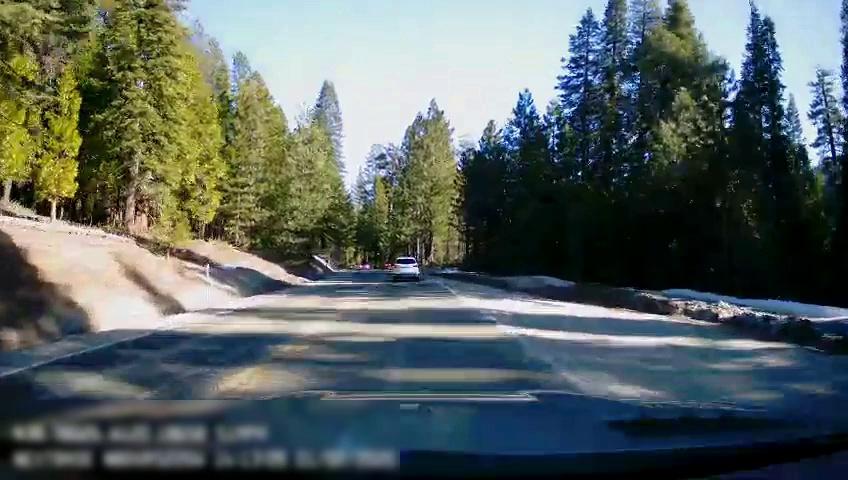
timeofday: Day
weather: Sunny
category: Drivable Space
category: Vehicles | SUV
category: Lanes | Current Lane
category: Lanes | Alternate Lane
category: Lanes | Opposite Lane